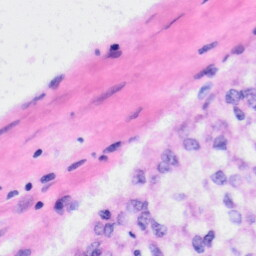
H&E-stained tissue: Liver